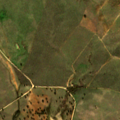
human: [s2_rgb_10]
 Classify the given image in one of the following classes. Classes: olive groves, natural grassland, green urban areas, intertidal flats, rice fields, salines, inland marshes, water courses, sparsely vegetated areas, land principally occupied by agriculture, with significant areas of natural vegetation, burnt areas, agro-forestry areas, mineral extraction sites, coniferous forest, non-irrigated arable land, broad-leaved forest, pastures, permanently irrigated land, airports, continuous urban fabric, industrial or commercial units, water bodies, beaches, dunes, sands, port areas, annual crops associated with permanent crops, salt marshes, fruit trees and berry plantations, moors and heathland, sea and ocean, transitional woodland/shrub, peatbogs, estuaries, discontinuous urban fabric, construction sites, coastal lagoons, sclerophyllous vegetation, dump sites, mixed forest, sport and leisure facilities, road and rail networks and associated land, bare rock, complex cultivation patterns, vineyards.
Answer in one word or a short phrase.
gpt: non-irrigated arable land, olive groves, agro-forestry areas